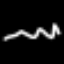
Label: squiggle